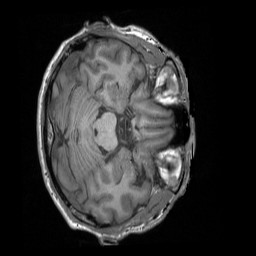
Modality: T1w
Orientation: axial
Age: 50
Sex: male
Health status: ill
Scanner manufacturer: siemens
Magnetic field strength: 3 T
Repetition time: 1.9 s
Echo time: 0.00247 s